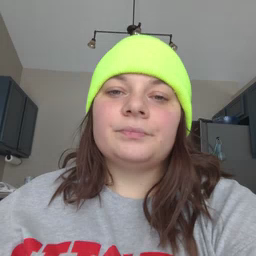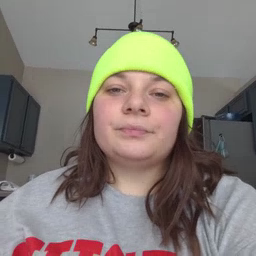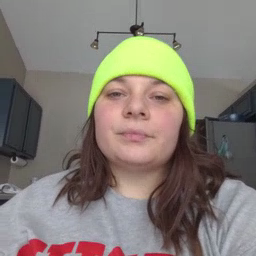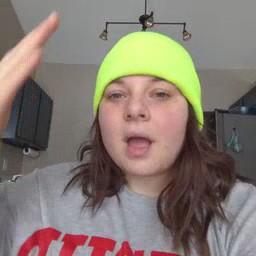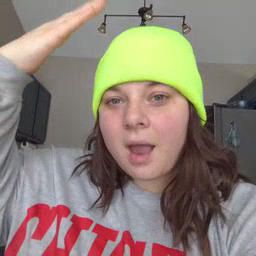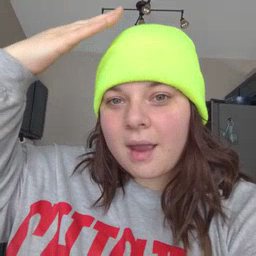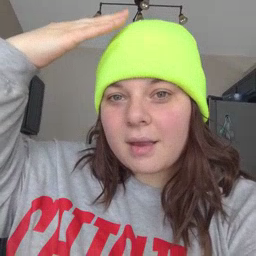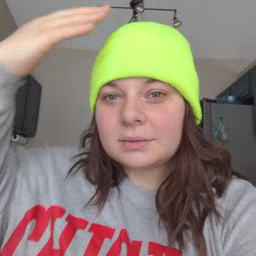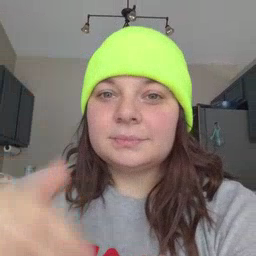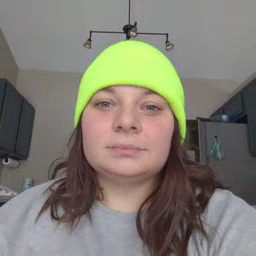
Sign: hat